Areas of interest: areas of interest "Xingsha Commercial Park"
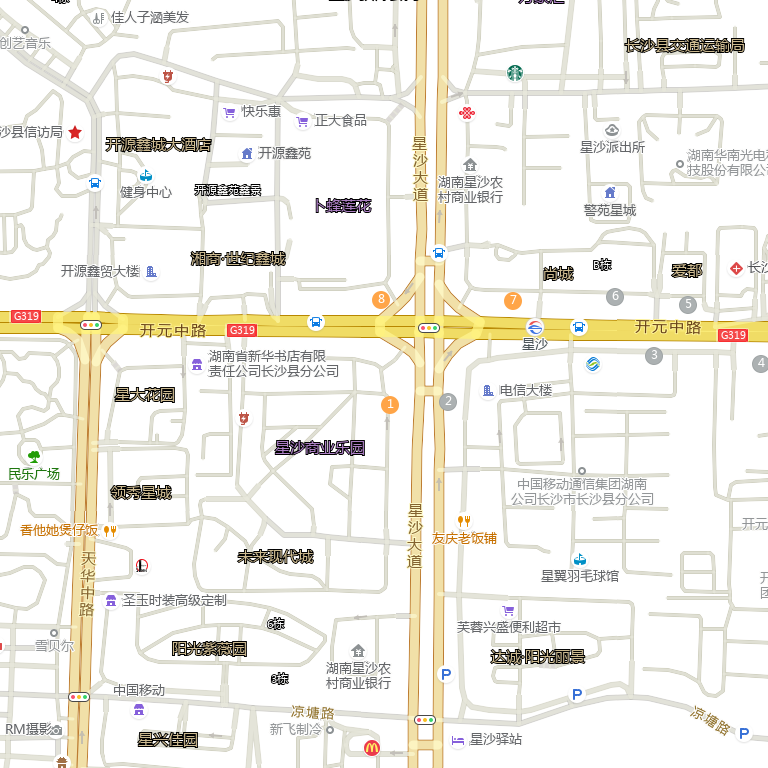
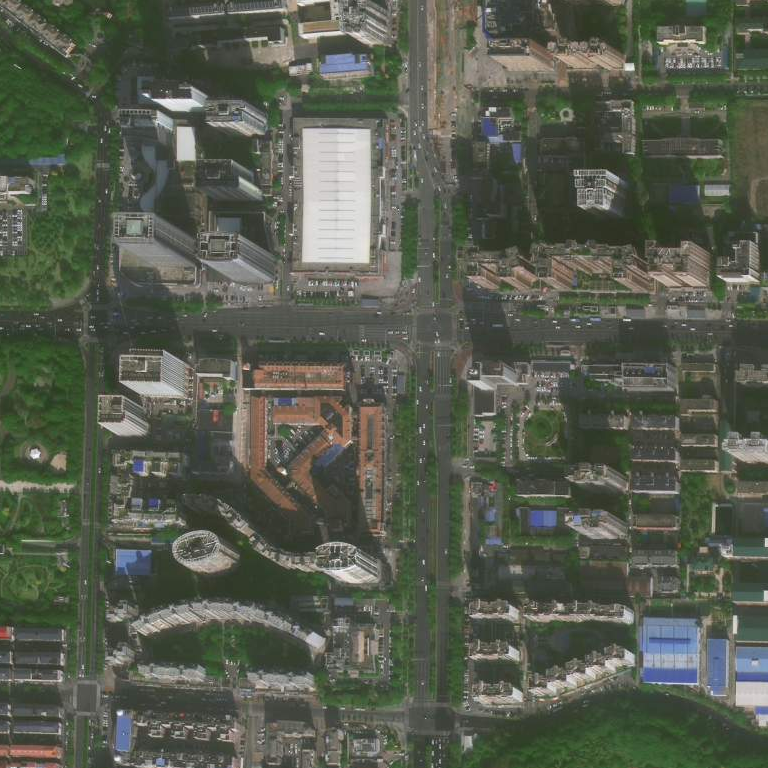